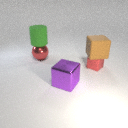
large purple metal cube in front of small red rubber cube